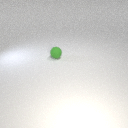
small green rubber sphere